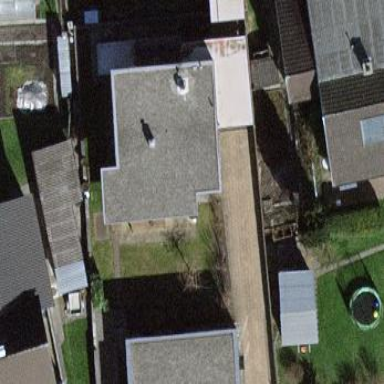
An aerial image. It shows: Detached building.